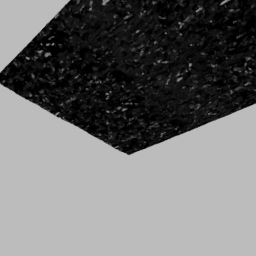
Label: architecture